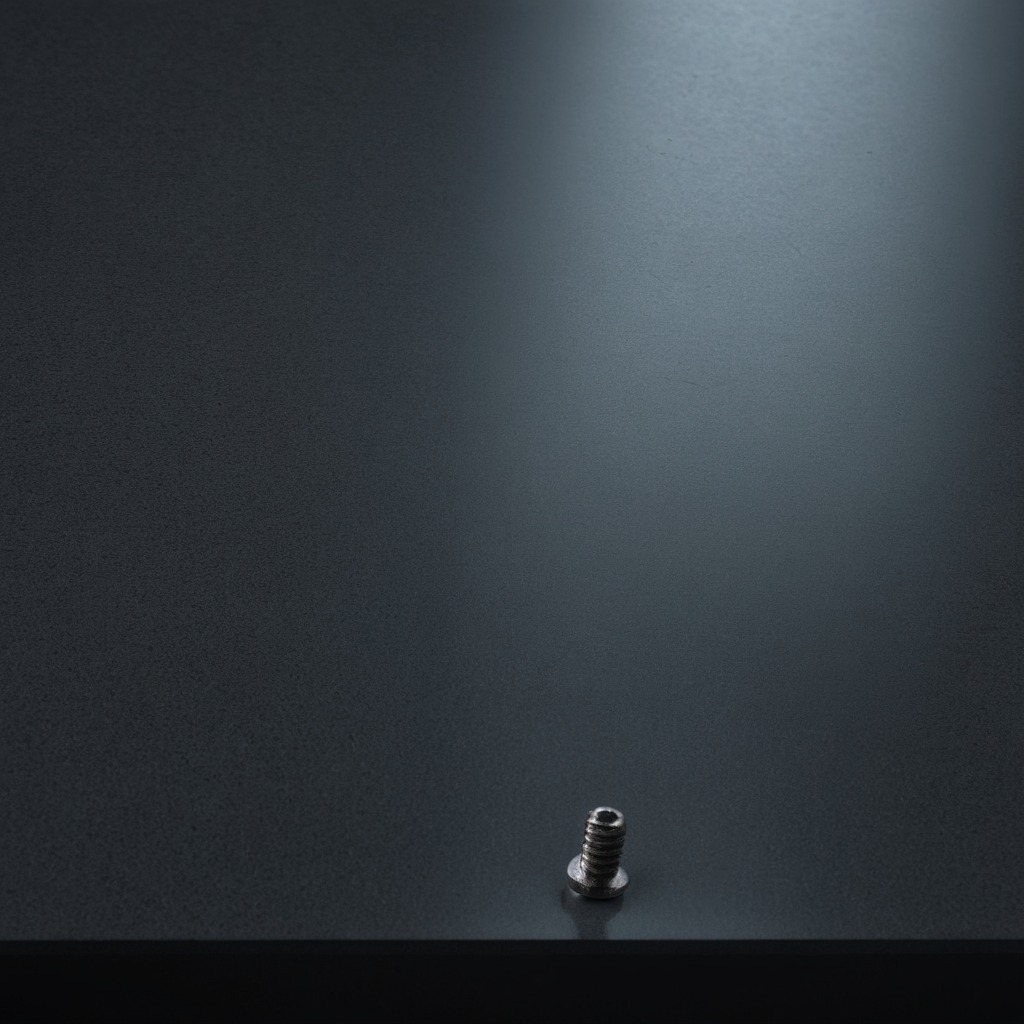
A metal screw is lying on the clean granite table inside a workshop at night.